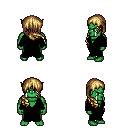
a pixel art fantasy rpg character, male body template, orc, green skin, black robe, white pants, blonde right-swept hairstyle, four views (front, back, left, right), 2x2 character sprite sheet, small pixel art, hard edges, no anti-aliasing